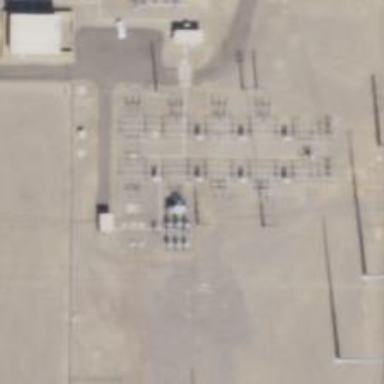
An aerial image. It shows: Switch used for power control.